Question: When looking at a jar file with JD-GUI I keep getting some sort of display error. It seems to replace variable names/identifiers with the symbol (which in JD-GUI looks like a red snowman, picture attached). Any idea of how to fix this? I tried googling around but wasn't able to describe my situation very well and could therefore not find anyone with the same problem. Thanks in advance!
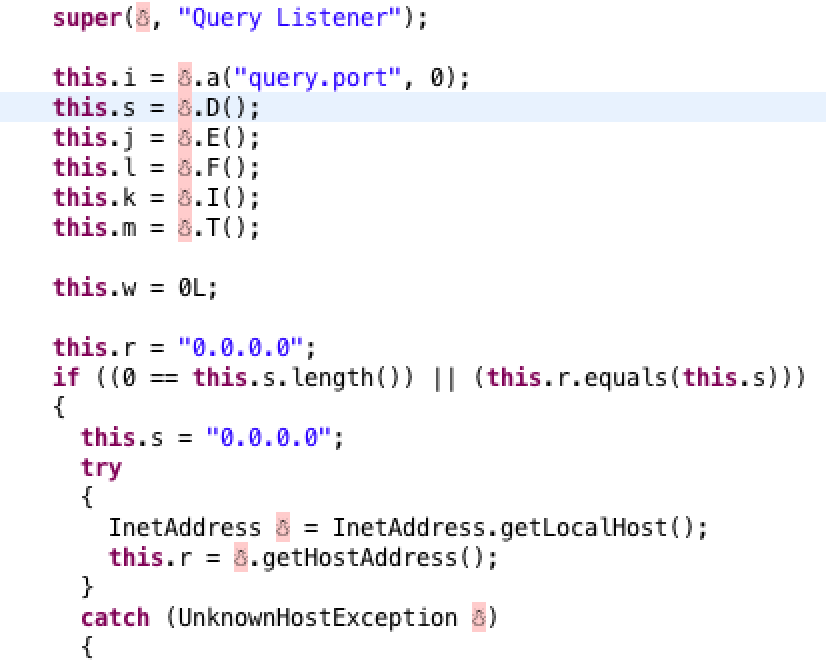
Answer: It looks like the identifier is unicode. You can fix that by using a decompiler like Procyon that escapes unicode. (You should be using Procyon anyway because JD-GUI is a poor decompiler).